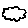
Label: cloud